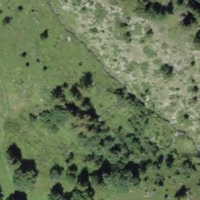
EUNIS habitat code: 31
Species observed at this site:
Melanargia galathea